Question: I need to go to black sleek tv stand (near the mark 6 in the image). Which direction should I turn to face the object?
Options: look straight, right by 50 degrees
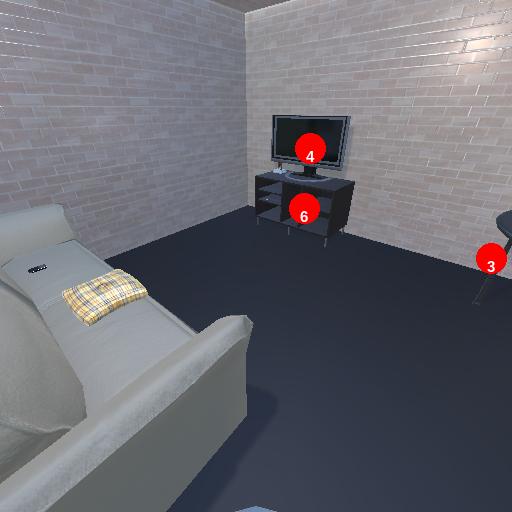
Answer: look straight